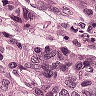
Metastatic tissue present: yes